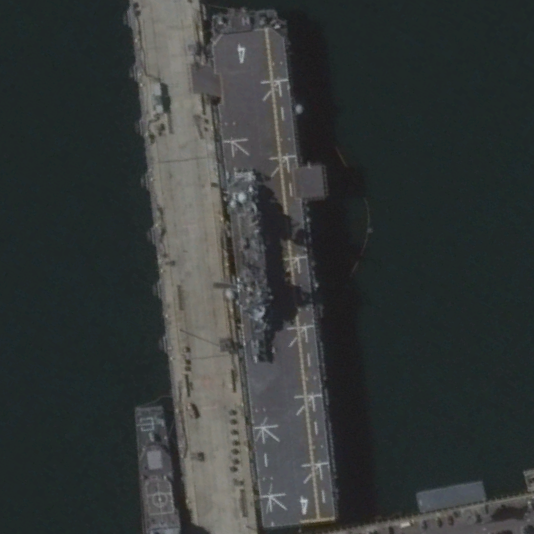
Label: assault